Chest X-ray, AP view. Patient: 49 years old, sex M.
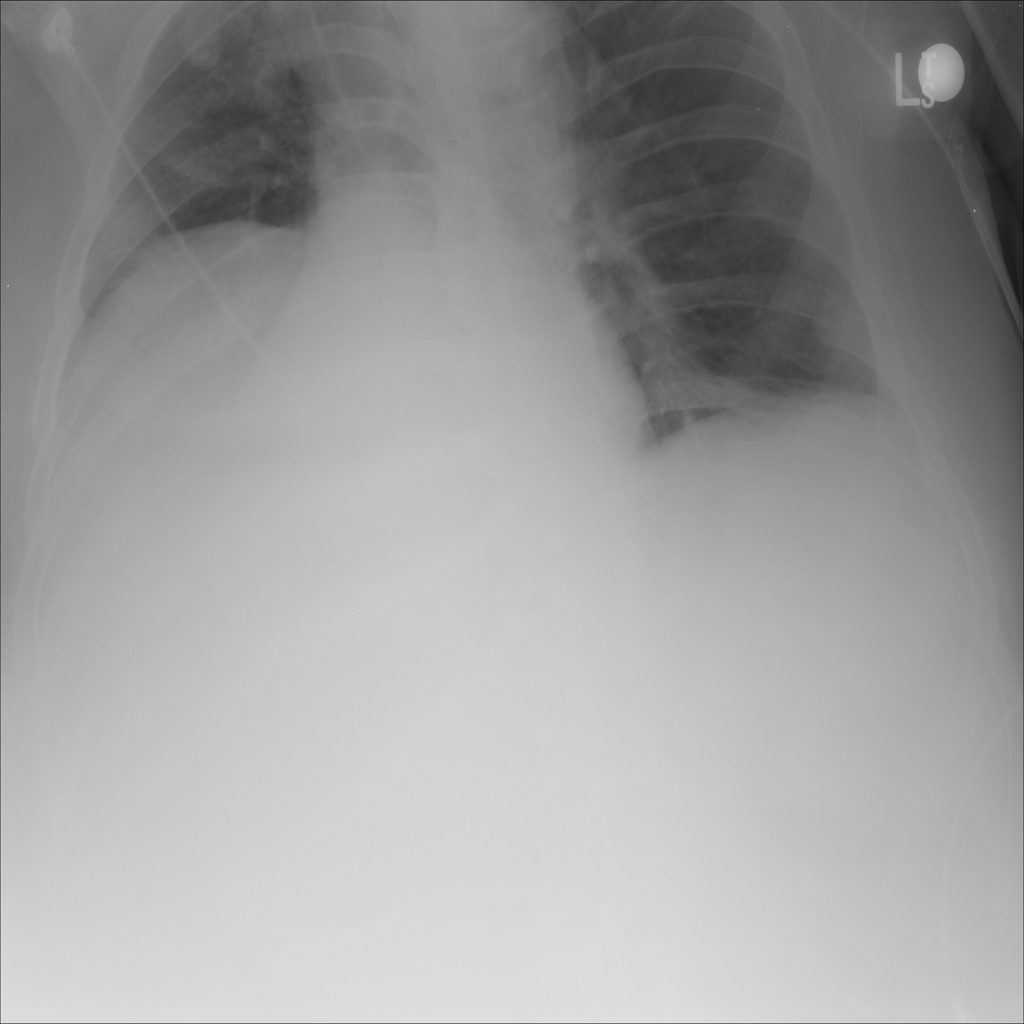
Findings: No Finding